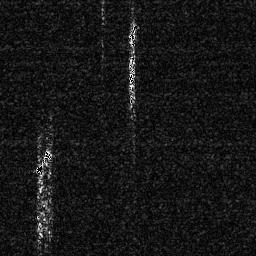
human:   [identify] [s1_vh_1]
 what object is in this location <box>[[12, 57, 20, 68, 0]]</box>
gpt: <ref>1 medium ship at the left</ref>

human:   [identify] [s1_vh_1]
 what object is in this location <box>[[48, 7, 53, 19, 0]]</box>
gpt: <ref>1 small ship at the top</ref>